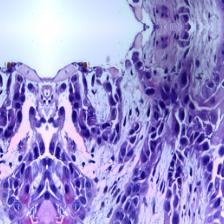
Diagnosis: OSCC